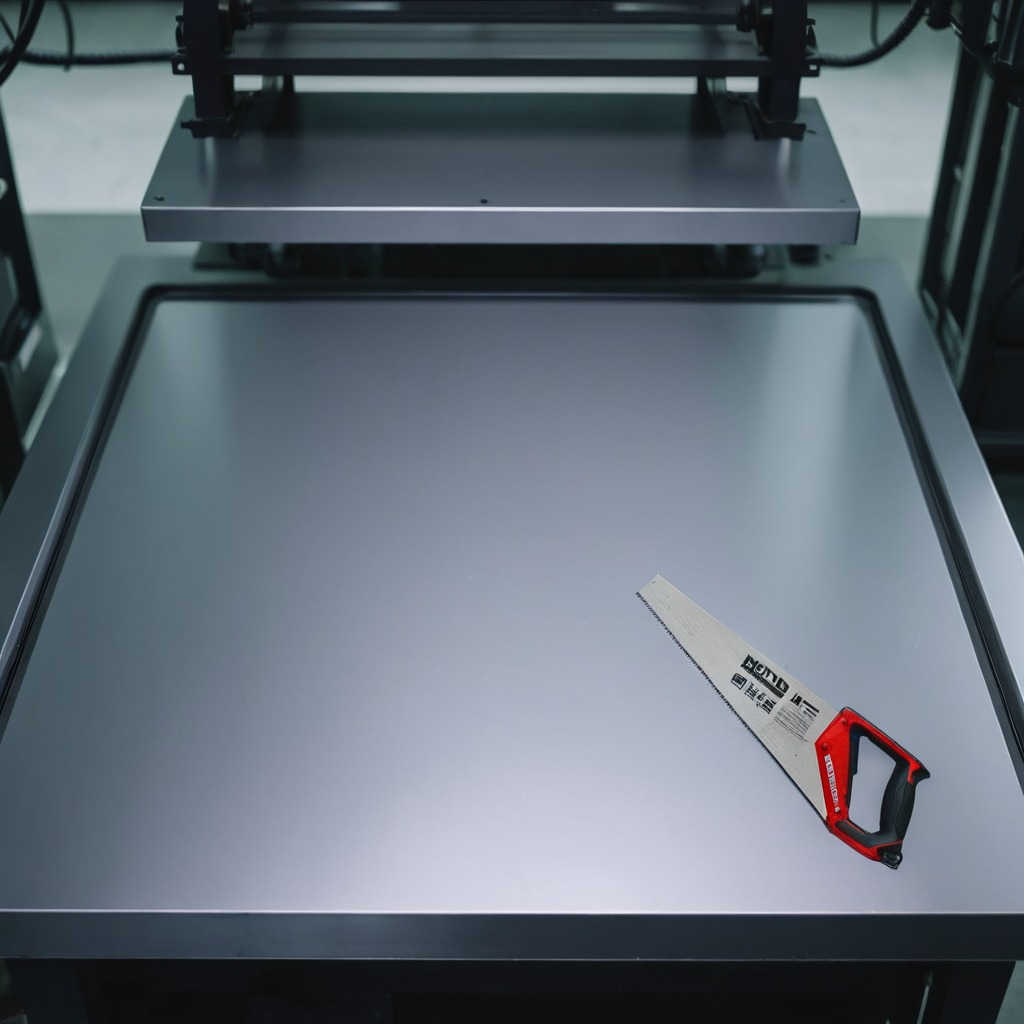
A metal saw is lying on a metal table in a machine shop under fluorescent lights.